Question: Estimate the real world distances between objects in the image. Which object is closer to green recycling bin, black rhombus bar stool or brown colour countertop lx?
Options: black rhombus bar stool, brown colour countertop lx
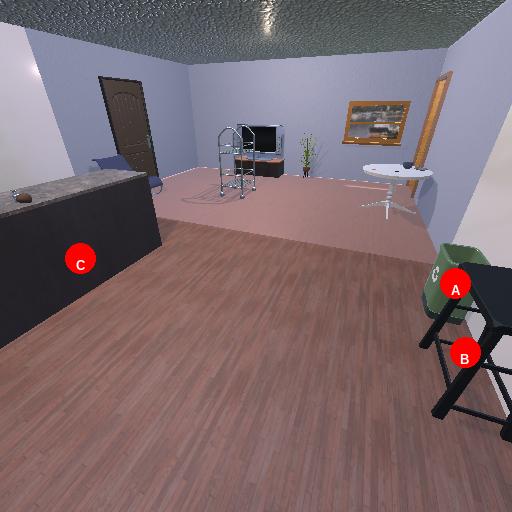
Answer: black rhombus bar stool